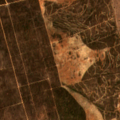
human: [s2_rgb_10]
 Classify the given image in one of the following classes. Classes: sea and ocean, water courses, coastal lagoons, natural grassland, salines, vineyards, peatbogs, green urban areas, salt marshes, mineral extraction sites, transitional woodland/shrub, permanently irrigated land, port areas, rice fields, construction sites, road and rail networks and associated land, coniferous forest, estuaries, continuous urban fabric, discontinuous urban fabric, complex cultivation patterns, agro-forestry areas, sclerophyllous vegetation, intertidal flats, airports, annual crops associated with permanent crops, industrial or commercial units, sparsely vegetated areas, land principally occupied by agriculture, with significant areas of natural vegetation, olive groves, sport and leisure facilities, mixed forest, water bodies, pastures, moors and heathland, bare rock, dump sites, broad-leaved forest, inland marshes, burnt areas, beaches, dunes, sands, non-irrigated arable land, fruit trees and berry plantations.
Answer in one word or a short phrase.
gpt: non-irrigated arable land, transitional woodland/shrub